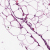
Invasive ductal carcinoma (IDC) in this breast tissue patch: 0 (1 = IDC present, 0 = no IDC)